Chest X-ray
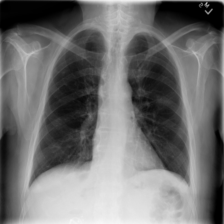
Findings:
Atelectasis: negative
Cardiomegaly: negative
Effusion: negative
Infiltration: negative
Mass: negative
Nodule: negative
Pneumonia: negative
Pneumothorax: negative
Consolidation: negative
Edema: negative
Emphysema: negative
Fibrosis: negative
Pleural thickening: negative
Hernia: negative